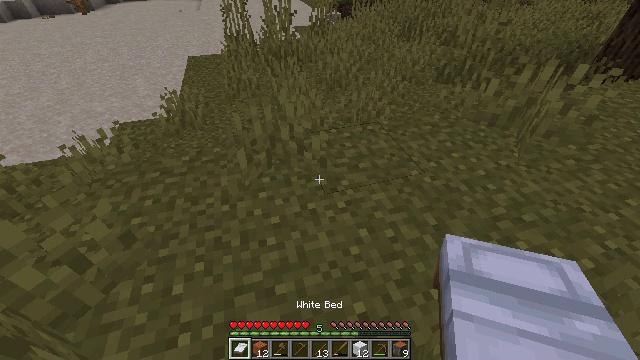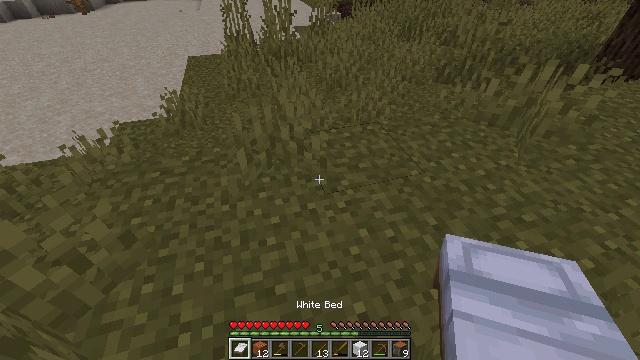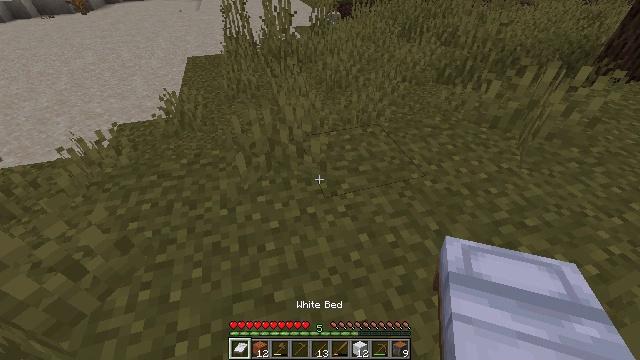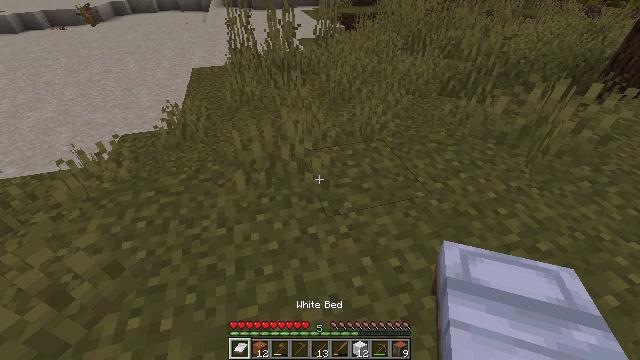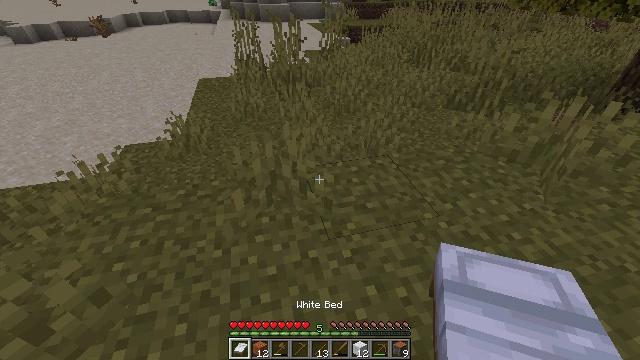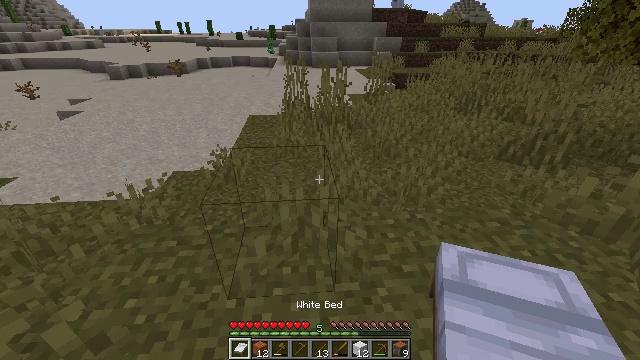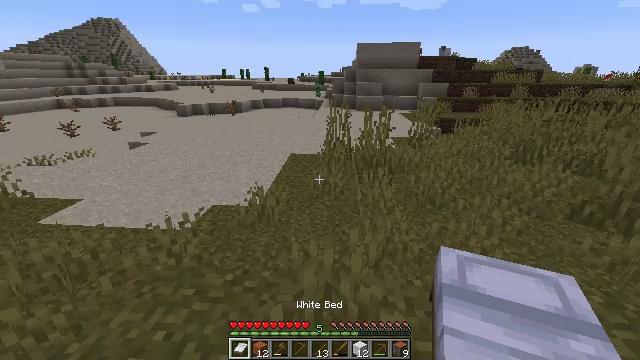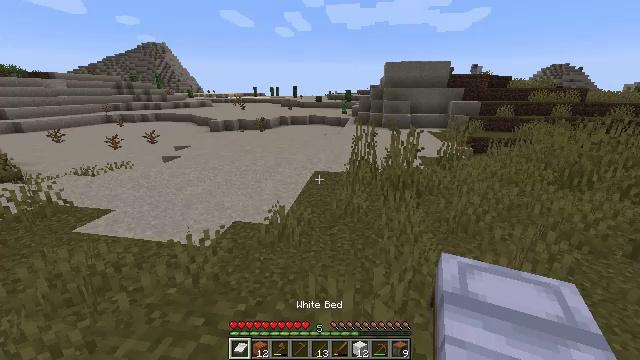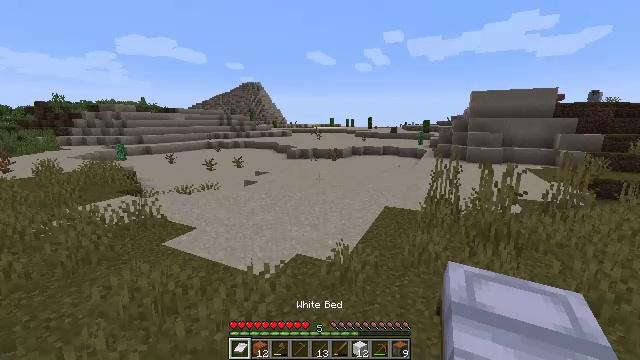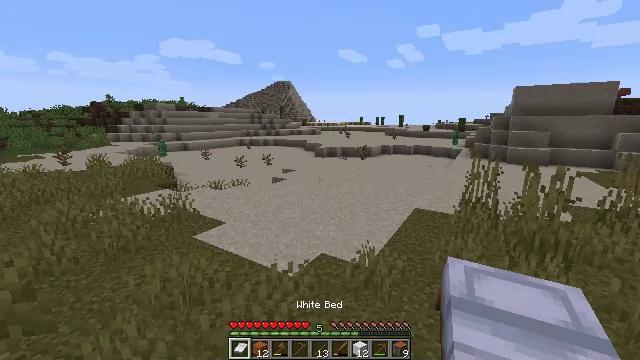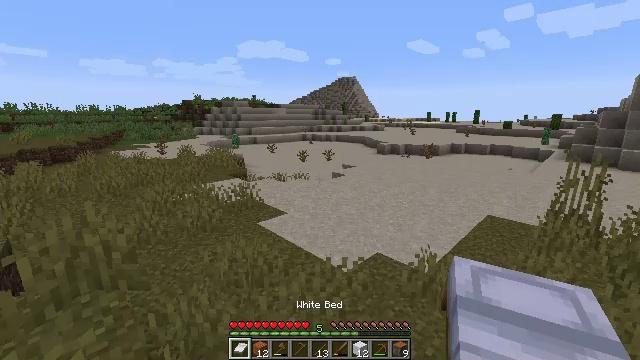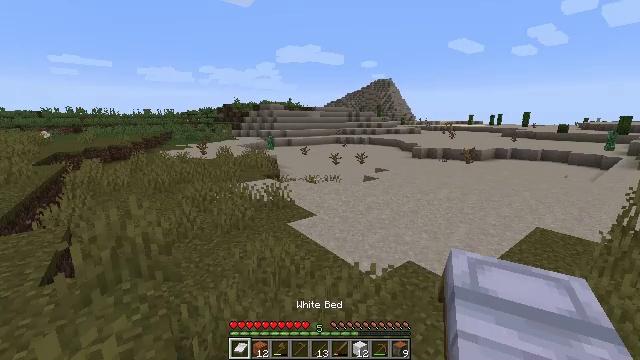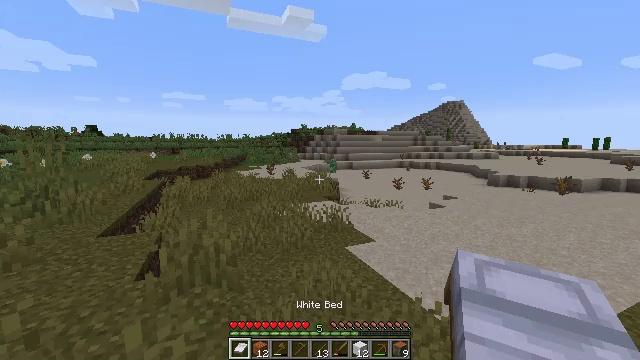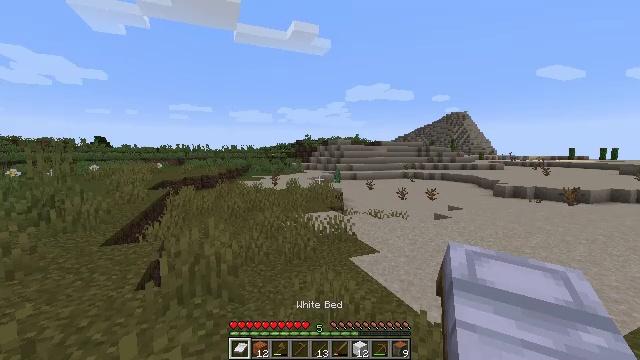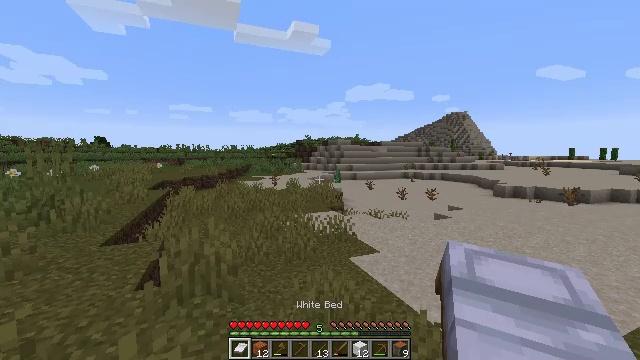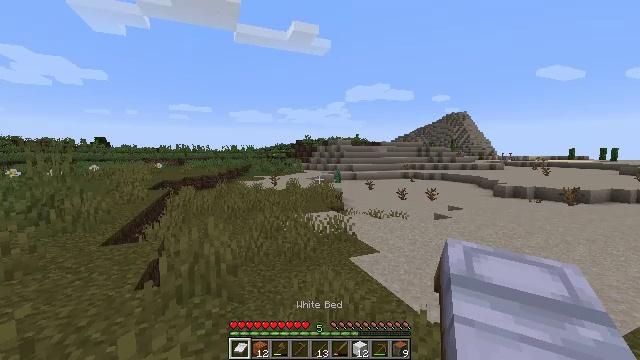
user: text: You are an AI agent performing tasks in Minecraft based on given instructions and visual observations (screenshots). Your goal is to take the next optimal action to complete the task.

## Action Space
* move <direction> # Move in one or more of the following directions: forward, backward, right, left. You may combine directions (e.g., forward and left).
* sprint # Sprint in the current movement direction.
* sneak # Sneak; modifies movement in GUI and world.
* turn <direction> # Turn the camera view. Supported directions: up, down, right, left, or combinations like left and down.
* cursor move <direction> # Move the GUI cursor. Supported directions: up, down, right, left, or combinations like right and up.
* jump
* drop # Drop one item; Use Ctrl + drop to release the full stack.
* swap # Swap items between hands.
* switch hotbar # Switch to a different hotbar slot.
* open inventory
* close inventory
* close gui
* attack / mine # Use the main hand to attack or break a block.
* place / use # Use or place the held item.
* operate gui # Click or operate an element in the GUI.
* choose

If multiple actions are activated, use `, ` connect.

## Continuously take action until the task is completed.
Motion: motion action
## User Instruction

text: Chop down the acacia log.
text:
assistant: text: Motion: no_op
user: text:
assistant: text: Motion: move forward
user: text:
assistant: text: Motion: move forward, turn up
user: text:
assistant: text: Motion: move forward, turn left and up
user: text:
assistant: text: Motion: move forward, turn left and up
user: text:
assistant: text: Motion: move forward, turn left and up
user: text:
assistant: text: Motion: move forward, turn left and up
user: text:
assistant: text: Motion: move forward, turn left and up
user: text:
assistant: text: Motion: turn left
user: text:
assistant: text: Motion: turn left
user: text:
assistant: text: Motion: turn left
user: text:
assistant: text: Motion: turn left and up
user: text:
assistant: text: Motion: turn up
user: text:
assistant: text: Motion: no_op
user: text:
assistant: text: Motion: no_op
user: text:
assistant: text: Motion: no_op
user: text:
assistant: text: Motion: turn right
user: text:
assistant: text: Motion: turn right and down
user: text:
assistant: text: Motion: turn left and down
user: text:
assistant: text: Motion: turn down
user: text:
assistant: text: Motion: turn left and down
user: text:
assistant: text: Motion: turn left
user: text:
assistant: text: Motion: turn left and down
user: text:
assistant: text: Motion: turn left
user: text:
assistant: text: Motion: turn left
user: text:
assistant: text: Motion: turn left
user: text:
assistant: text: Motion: turn left
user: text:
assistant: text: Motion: turn left
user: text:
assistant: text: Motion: move forward, turn left and up
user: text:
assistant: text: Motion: move forward, turn left and up